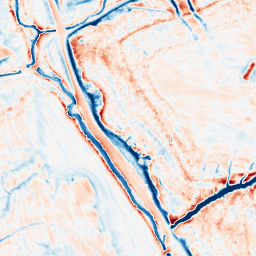
Category: edge_preserving
Decomposition family: anisotropic_diffusion
Decomposition parameters: iterations: 50
kappa: 10
gamma: 0.15
Upsampling method: bicubic_3x
Upsampling parameters: scale: 3
Upsampling scale: 3